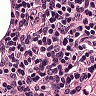
Metastatic tissue present: no